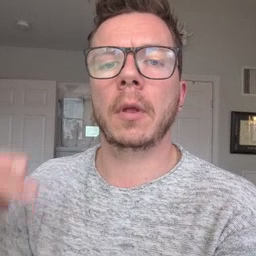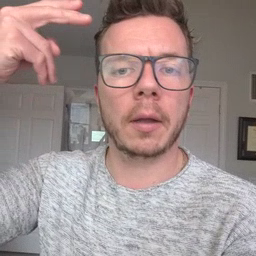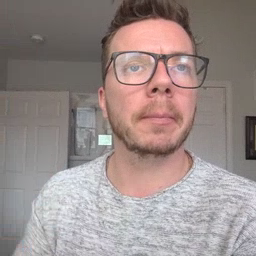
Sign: high